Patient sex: F
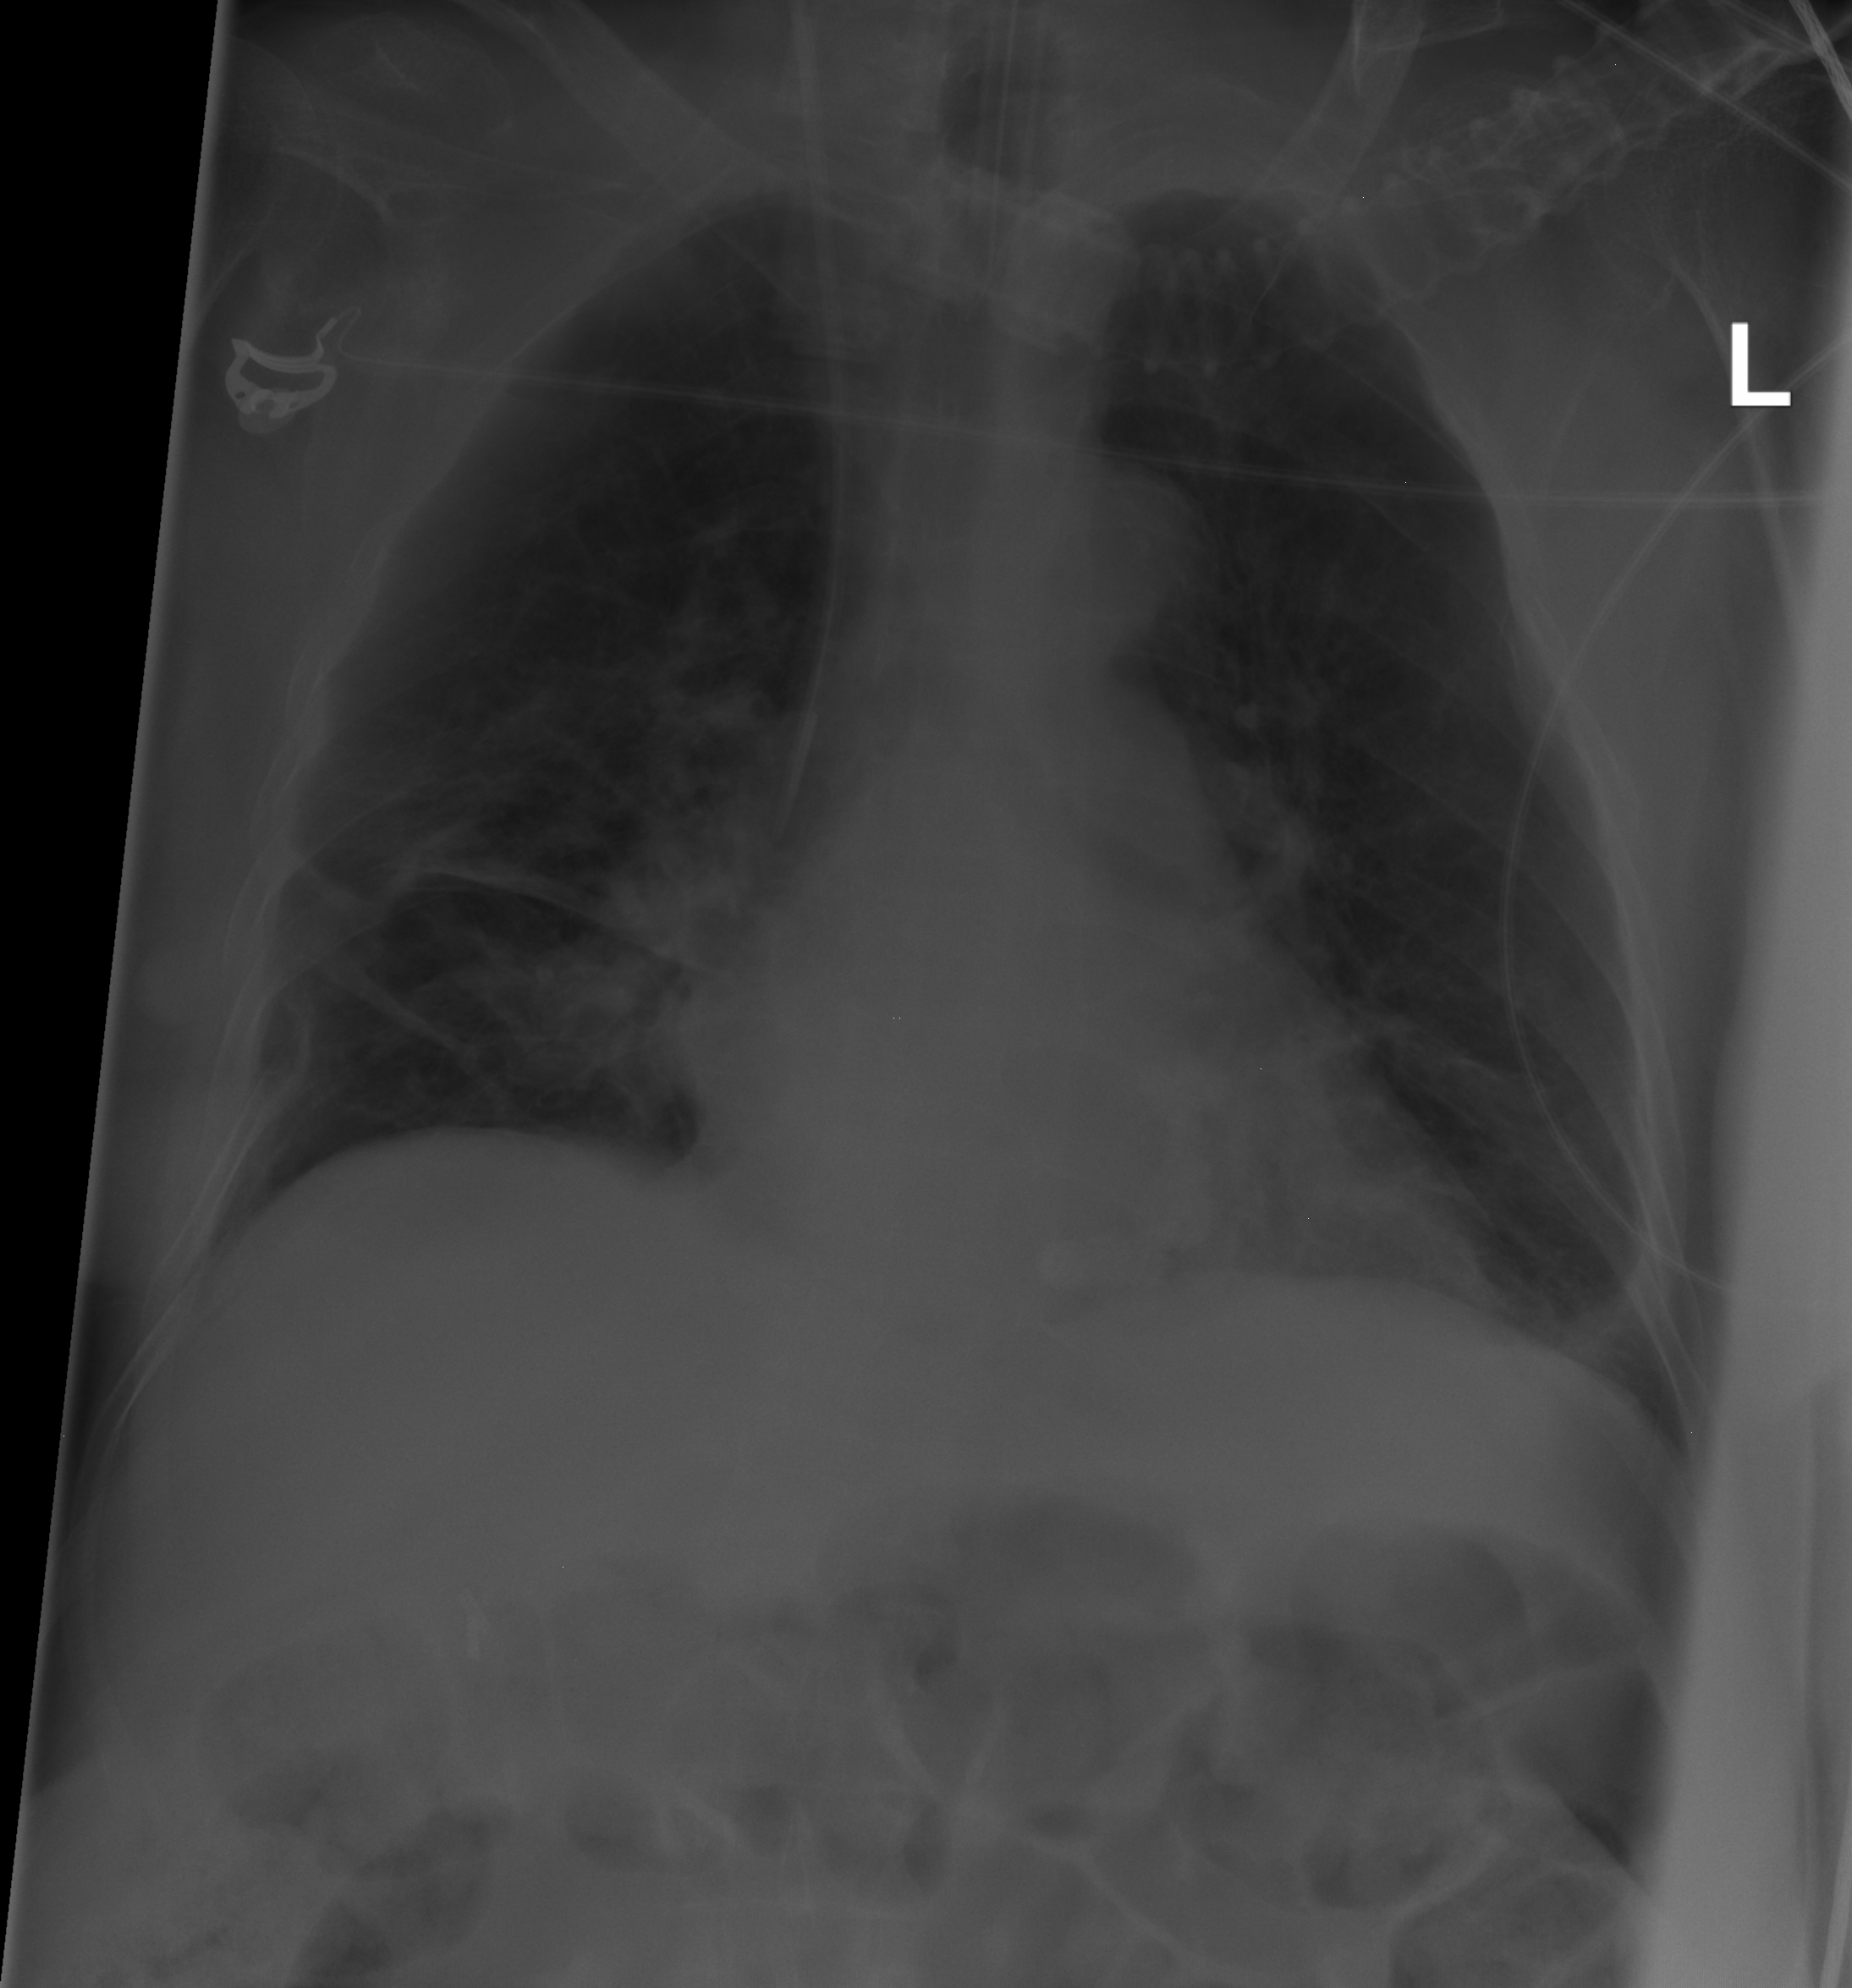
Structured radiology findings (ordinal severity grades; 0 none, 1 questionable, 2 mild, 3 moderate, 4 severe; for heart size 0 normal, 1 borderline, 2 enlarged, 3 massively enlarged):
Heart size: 0
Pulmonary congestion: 0
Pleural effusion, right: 0
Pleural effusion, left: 0
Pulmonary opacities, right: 0
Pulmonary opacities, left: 0
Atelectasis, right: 2
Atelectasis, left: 2